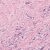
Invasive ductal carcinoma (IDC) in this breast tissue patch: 1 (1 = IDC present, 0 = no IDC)